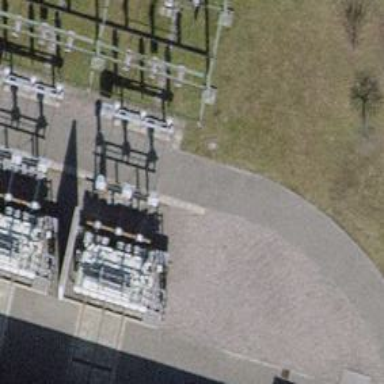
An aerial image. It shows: Insulator used in power systems.